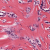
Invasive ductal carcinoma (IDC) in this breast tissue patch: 1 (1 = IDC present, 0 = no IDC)